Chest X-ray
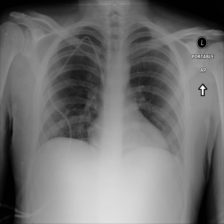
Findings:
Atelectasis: negative
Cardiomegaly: negative
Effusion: negative
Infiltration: negative
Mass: negative
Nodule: negative
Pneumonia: negative
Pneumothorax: negative
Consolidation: negative
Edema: negative
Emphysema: negative
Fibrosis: negative
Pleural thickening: negative
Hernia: negative